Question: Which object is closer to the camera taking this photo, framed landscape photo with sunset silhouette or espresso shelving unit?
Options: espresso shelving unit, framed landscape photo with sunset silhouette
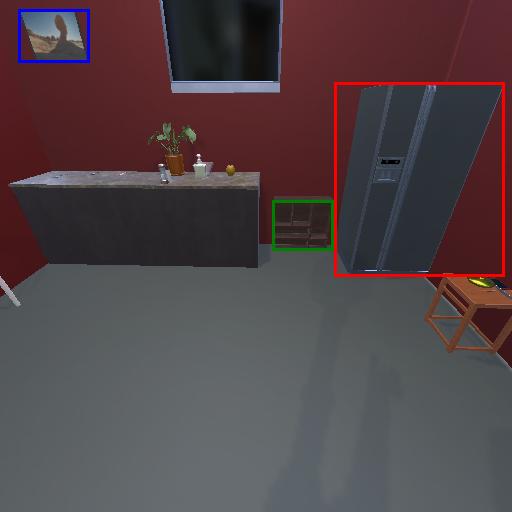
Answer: espresso shelving unit